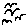
Label: bird